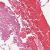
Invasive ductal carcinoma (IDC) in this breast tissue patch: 0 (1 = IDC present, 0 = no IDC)